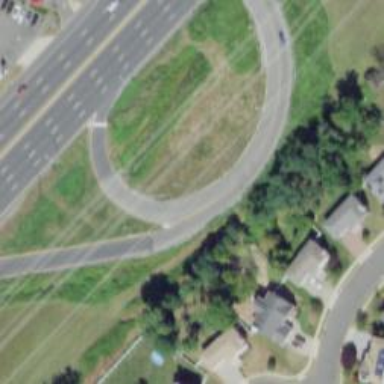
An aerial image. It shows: Trunk link highway.